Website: crate-barrel
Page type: billing-address
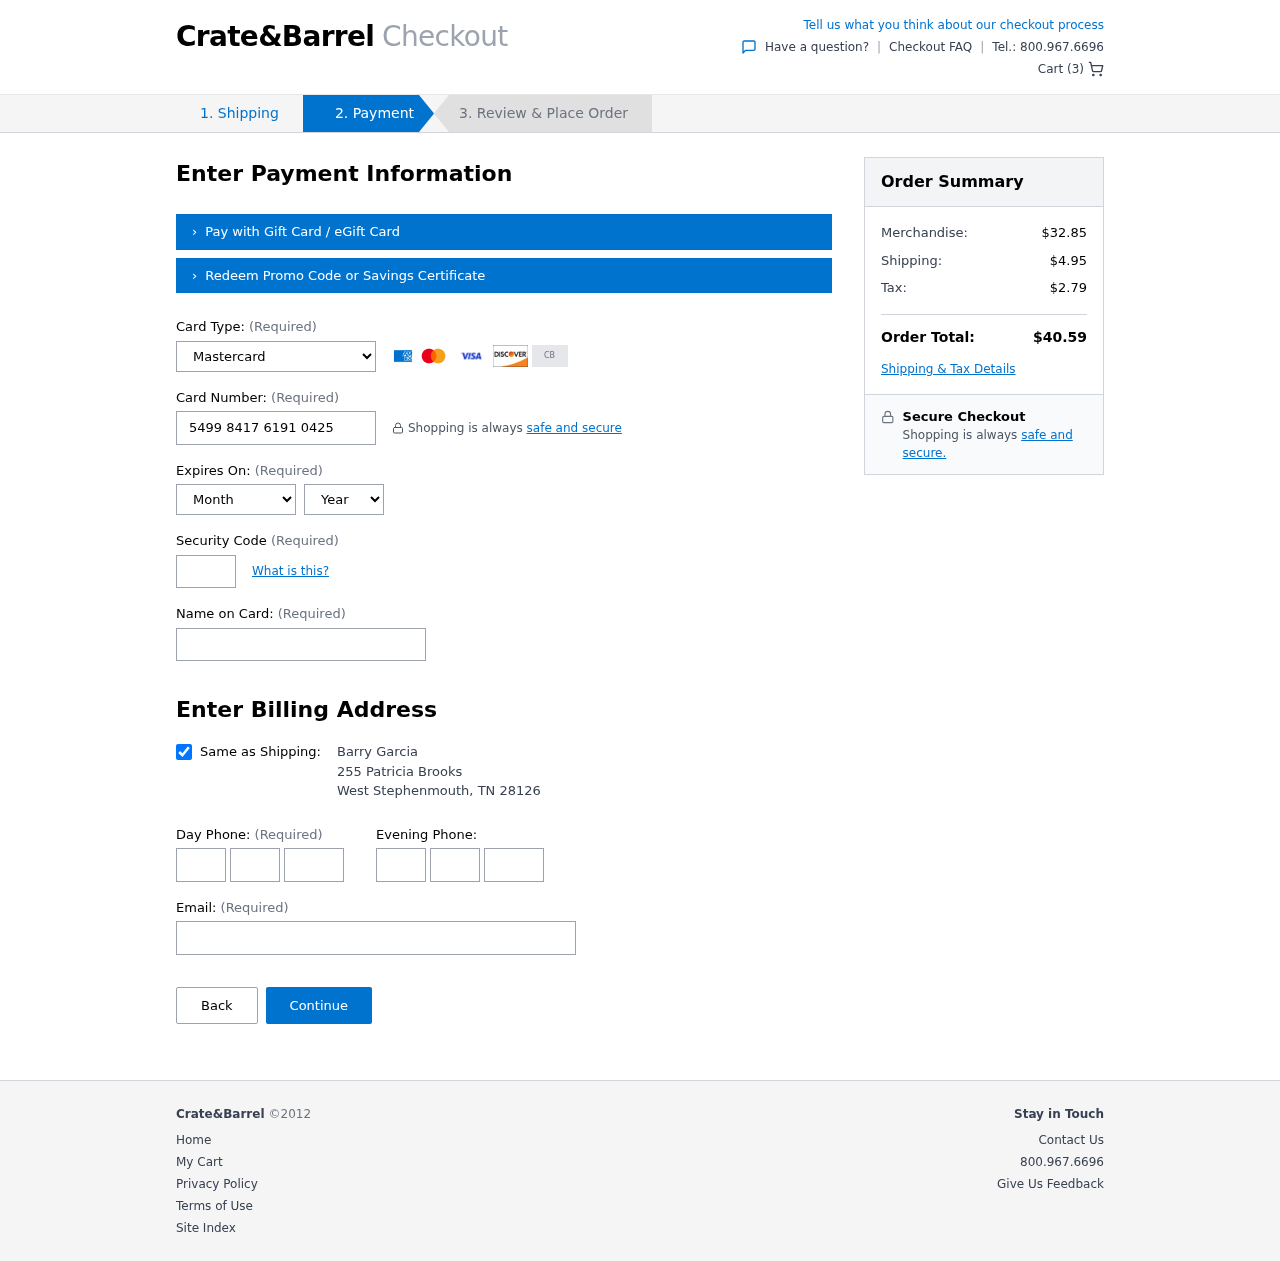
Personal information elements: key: PII_CARD_CVV
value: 818
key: PII_CARD_EXPIRY_MONTH
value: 10
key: PII_CARD_EXPIRY_YEAR
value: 29
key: PII_CARD_NUMBER
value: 5499 8417 6191 0425
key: PII_CARD_TYPE
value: Mastercard
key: PII_CITY
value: West Stephenmouth
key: PII_EMAIL
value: barrygarcia@gmail.com
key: PII_FULLNAME
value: Barry Garcia
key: PII_PHONE_AREA
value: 359
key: PII_PHONE_PREFIX
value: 584
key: PII_PHONE_SUFFIX
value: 7077
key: PII_POSTCODE
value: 28126
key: PII_STATE_ABBR
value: TN
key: PII_STREET
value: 255 Patricia Brooks
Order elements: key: ORDER_NUM_ITEMS
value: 3
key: ORDER_SUBTOTAL
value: $32.85
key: ORDER_SHIPPING_COST
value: $4.95
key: ORDER_TAX
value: $2.79
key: ORDER_TOTAL
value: $40.59